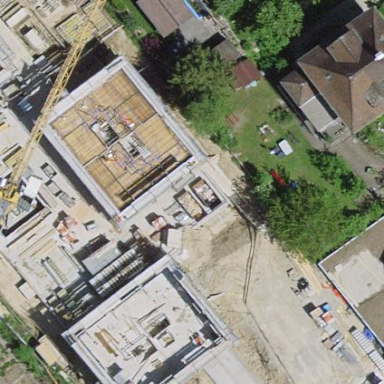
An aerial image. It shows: Building with flat roof.